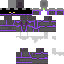
A female skeleton skin with dark skin, wearing brown helmet dressed in a purple armor chest and gray pants, featuring a closed mouth.